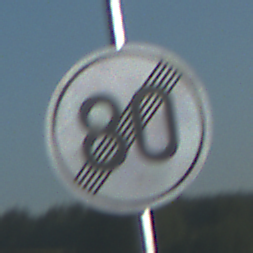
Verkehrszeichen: EndeGeschwindigkeit80
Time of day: MorningAfternoon
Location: Outdoor (Nature)
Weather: Clear
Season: NotSpecified
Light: Natural